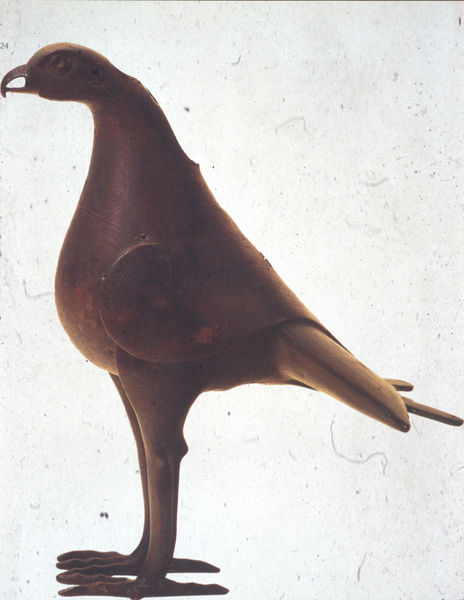
Titel: Vogel (Iran, islamisch)
Standort: Lucca
Institution: San Frediano
Schlagwörter: adler, falke, feder, flügel, kopf, schatten, vogel, weiß, braun, brust, haar, hintergrund, holz, licht, profil, rücken, schwarz, zeichnung, tier, federn, taube, bild, bildnis, hals, auge, figur, stehend, fliegen, skulptur, statue, beine, schwanz, spanien, bein, schnabel, abstrakt, füsse, einfach, starr, metall, pfoten, bauch, bronze, glatt, plastik, poliert, zehen, max ernst, surrealismus, abstrahiert, foto, fotografie, gefäß, offen, fuss, kupfer, stilisiert, krallen, vereinfacht, arabisch, maul, mittelalter, greif, habicht, fauna, kralle, huhn, fotographie, aigle, klarheit, blech, metal, spielzeug, matell, hybrid, mischung, italienisch, oiseau, tierplastik, brinze, baine, bewegungslos, etrusetrusker, fussel, haicht, kraehe, ralle, raubvogel, schnavel, "mechanischer vogel"